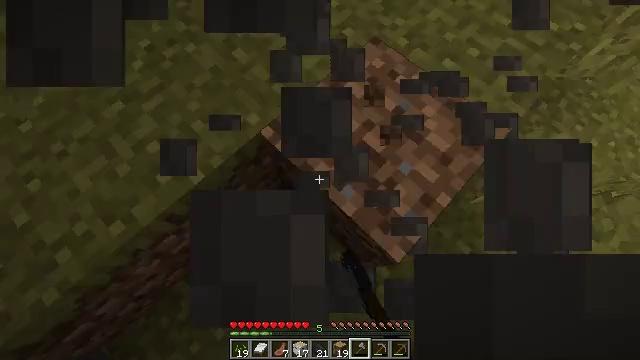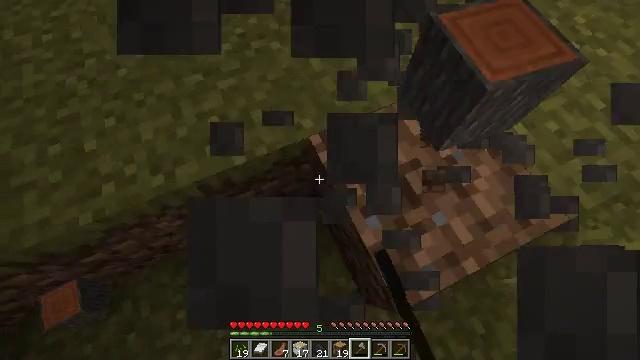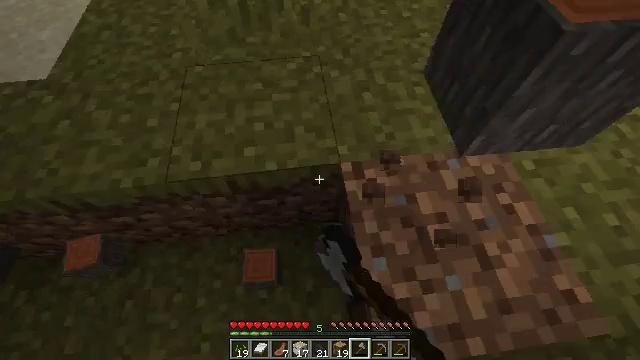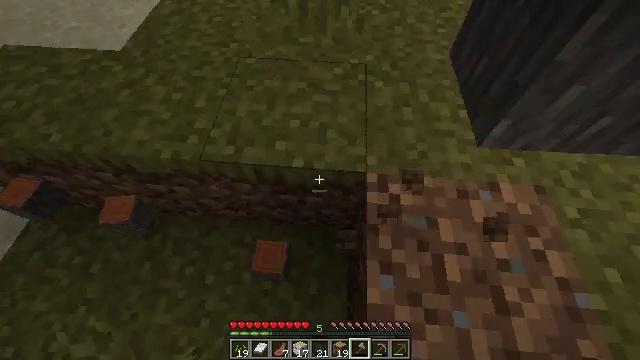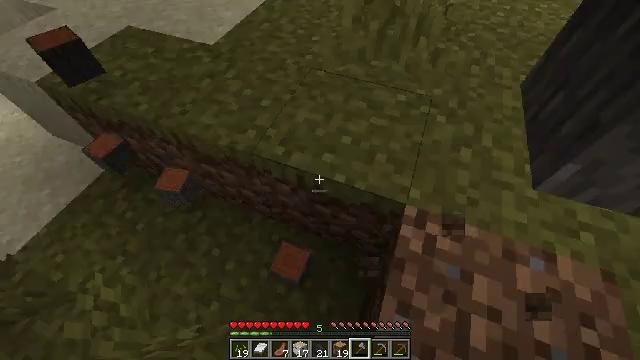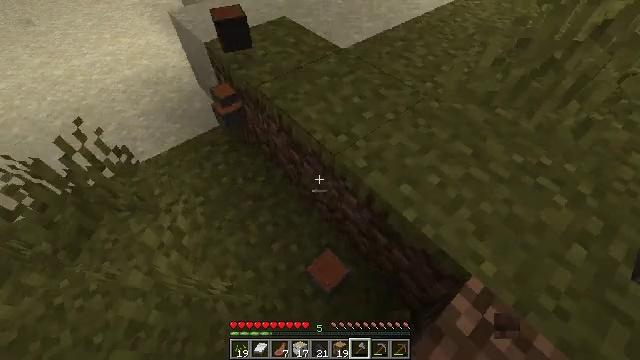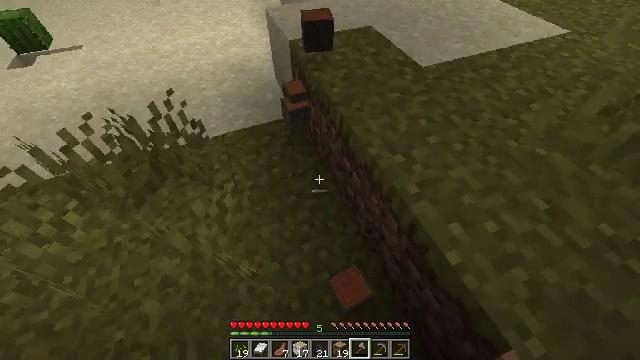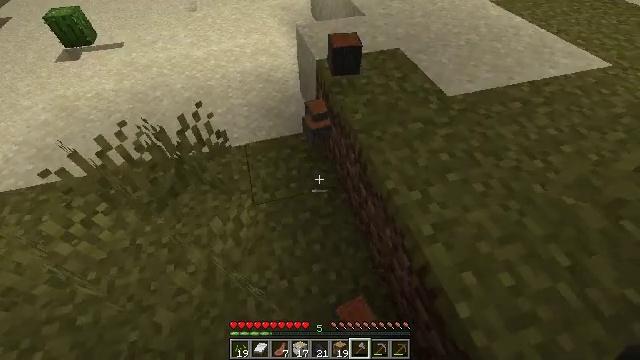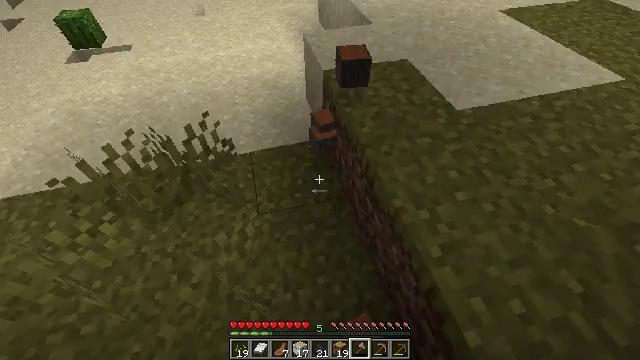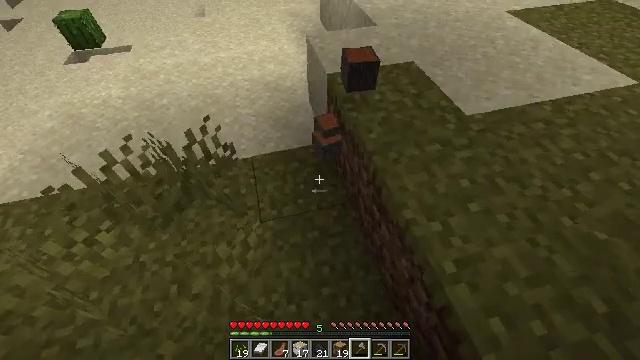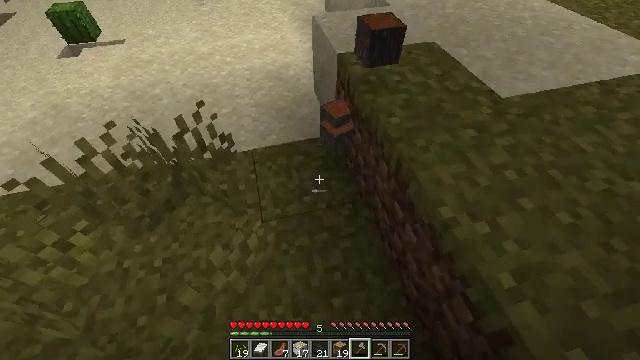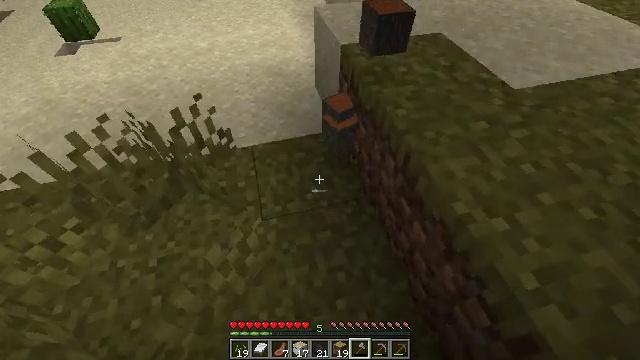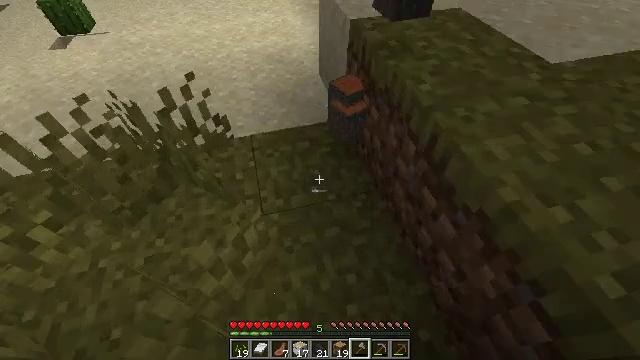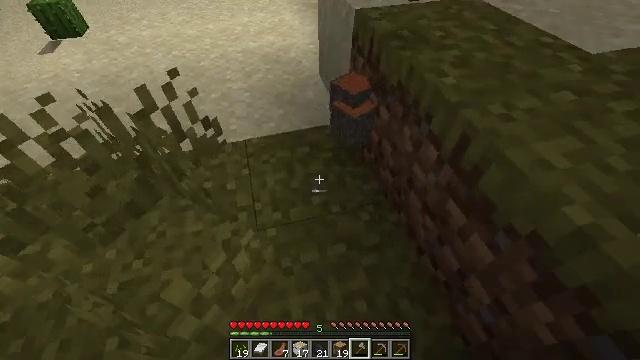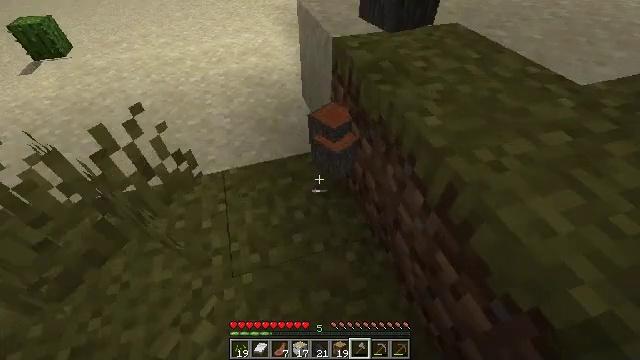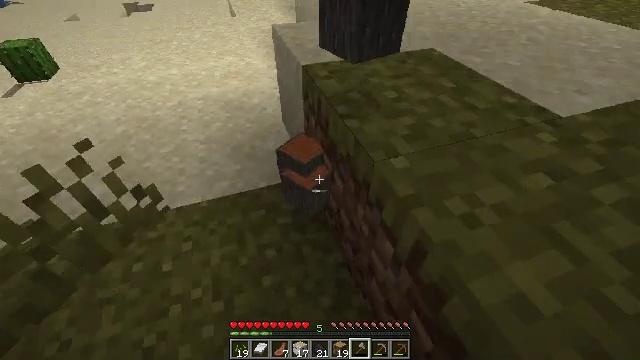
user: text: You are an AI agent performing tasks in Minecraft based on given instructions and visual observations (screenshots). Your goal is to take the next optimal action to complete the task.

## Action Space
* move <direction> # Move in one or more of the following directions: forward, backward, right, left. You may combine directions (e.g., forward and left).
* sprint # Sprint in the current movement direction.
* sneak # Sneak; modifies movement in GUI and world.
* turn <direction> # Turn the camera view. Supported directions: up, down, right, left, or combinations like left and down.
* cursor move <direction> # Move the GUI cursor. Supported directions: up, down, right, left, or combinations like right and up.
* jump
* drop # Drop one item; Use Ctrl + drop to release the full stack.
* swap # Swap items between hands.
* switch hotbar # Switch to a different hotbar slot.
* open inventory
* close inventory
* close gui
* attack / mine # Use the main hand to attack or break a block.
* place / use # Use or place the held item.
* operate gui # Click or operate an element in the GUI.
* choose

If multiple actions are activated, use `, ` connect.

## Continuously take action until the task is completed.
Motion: motion action
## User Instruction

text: Obtain cooked mutton by cooking raw mutton in a furnace.
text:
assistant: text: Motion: move right, sneak, turn left and up, attack / mine
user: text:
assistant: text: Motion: move right, sneak, turn left and up, attack / mine
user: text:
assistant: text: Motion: sneak, turn left and up
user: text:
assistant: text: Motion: move forward, sneak, turn left and up
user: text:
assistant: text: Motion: move forward, sneak, turn left and up
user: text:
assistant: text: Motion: move forward, turn left and up
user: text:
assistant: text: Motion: move forward, turn left
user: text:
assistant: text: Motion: move forward and move left, turn left
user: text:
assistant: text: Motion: move forward and move left
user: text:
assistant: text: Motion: move forward and move left
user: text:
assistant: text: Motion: move forward and move left
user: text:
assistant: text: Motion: move forward and move right
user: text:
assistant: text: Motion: move forward and move right, turn up
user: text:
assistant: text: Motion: move forward and move right, turn right and up
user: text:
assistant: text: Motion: move forward and move right, turn right and up
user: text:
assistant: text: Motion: move forward and move right, turn right and up
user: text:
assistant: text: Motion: move forward, turn left and up
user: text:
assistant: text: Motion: move forward, turn left and up
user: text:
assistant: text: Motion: move forward, turn left
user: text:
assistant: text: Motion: move forward
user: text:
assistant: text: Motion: move forward
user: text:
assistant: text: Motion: move forward
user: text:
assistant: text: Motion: move forward, turn right
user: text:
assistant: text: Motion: move forward, turn right
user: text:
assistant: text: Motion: move forward and move right, turn right, jump
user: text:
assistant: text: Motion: move forward and move right, turn right and up, jump
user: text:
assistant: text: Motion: move forward and move right, turn right and up, jump
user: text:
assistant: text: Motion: move forward and move right, turn right, jump
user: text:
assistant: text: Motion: move forward, turn right, jump
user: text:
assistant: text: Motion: move forward, turn right